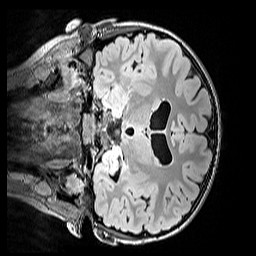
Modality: FLAIR
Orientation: coronal
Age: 9
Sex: female
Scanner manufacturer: siemens
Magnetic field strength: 3 T
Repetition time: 5 s
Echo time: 0.388 s